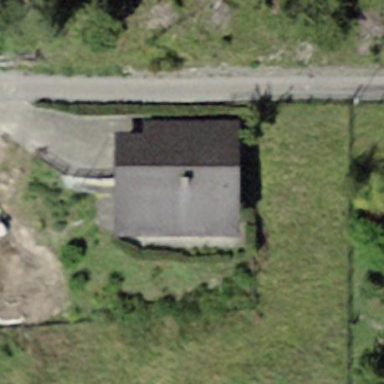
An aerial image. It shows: Detached building.